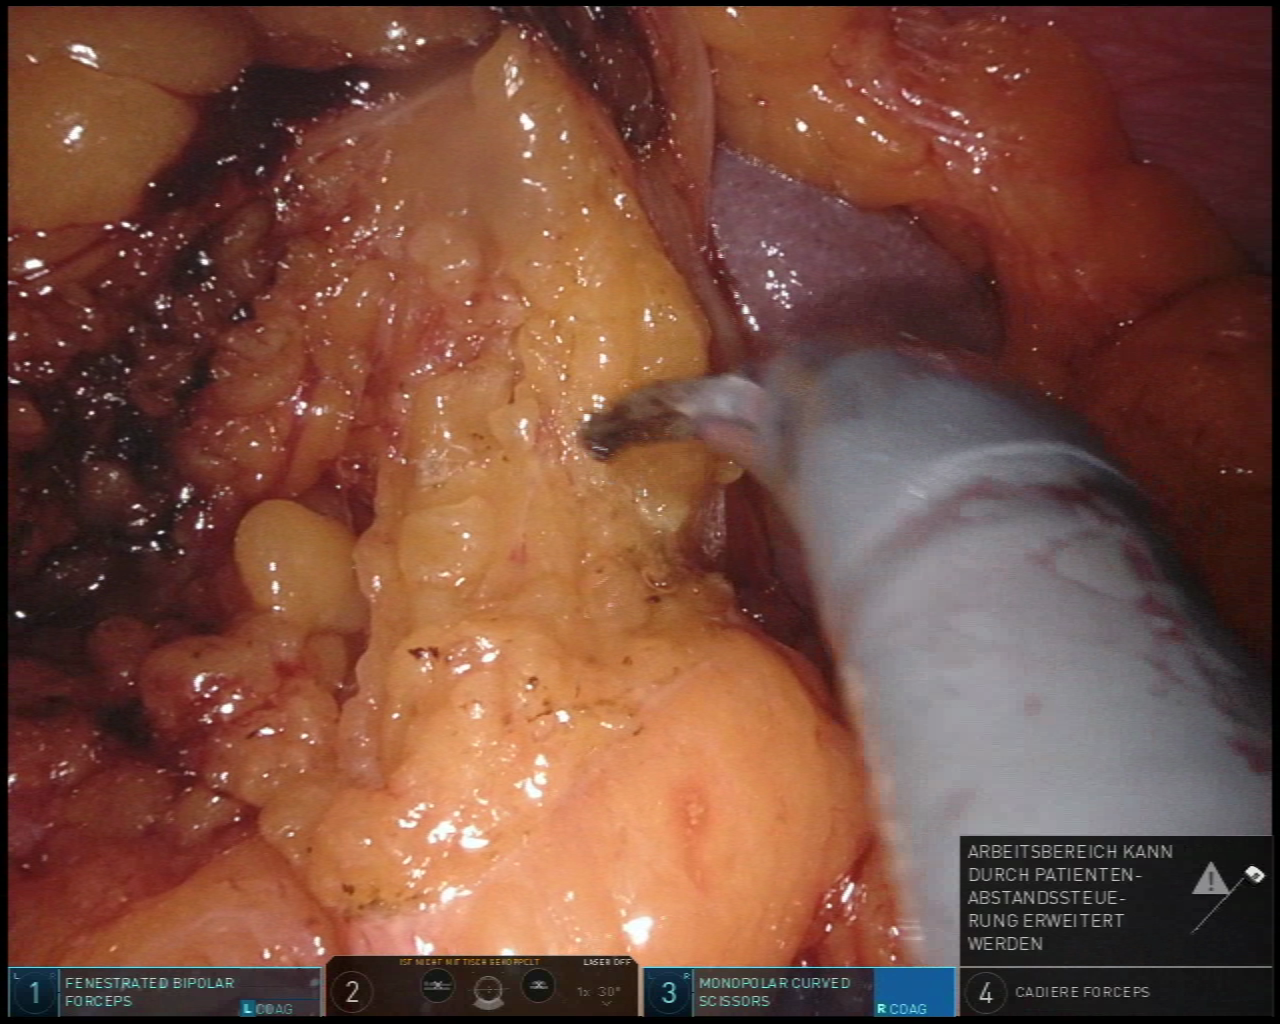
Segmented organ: spleen
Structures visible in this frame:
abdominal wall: yes
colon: no
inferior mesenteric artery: no
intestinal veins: no
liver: no
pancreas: no
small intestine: no
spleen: yes
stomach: no
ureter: no
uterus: no
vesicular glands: no